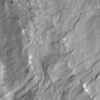
Label: not_dusty